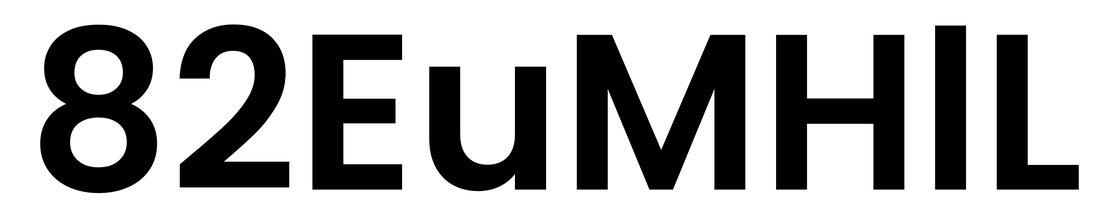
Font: Poppins-SemiBold